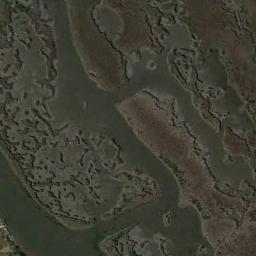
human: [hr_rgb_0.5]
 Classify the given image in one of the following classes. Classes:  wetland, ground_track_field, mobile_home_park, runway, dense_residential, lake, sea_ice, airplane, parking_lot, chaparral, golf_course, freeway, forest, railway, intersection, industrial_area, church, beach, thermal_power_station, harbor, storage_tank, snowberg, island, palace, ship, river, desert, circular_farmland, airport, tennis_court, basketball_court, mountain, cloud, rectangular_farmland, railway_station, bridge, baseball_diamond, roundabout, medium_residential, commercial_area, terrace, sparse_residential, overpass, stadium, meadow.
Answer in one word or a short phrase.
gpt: wetland